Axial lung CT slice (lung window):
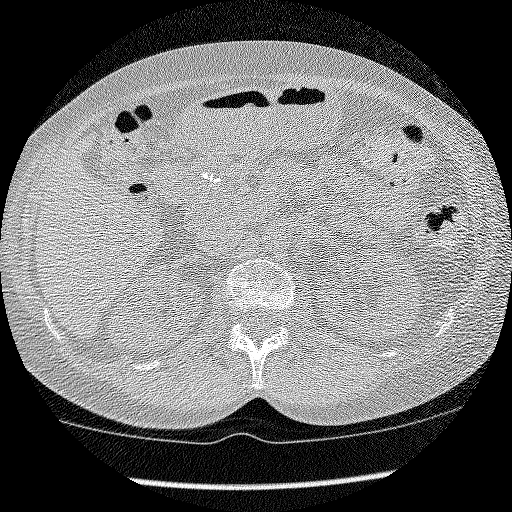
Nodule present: no